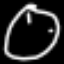
Label: clock